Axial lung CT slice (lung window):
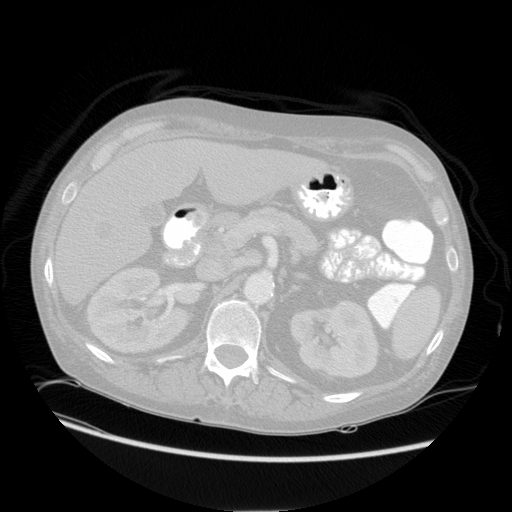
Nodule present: no